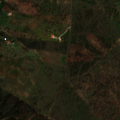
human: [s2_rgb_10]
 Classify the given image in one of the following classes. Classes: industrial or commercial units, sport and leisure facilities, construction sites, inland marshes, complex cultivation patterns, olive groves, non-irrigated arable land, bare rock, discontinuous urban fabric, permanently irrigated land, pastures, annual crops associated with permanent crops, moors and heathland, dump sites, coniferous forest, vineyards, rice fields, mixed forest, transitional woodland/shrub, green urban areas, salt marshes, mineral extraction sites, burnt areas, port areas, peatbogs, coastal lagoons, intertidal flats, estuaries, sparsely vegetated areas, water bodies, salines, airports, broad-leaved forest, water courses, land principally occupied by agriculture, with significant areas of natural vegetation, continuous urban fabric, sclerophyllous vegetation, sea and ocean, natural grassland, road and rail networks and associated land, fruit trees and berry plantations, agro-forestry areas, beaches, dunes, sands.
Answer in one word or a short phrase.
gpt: non-irrigated arable land, land principally occupied by agriculture, with significant areas of natural vegetation, agro-forestry areas, broad-leaved forest, transitional woodland/shrub